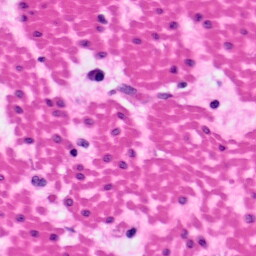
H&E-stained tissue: Pancreatic